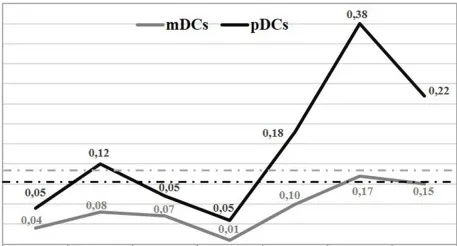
Functional analysis of 818del4 mutated IFNgammaR1 and study of patient's DCs. (A) Percentage of plasmacytoid dendritic cells (%pDCs) and myeloid dendritic cells (%mDCs) in P1 in timing (months) of therapy and follow-up (the dotted lines indicate the normal values, gray-colored for mDCs and black-colored for pDCs).
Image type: chart (chart)